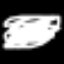
Label: frog